Question: I'm trying to build a small app that can navigate around another site more easily than changing the site url, (If possible I don't want to use an iframe). e.g. If I select an auction and property number I want the details of that property to be displayed on my page. I can do everything to get the html back I can even get to the tables, the one thing I can't do is add the html to my site! The jquery selects the number of tables, but cannot get at the html, even though I can alert it?
'''
$('#ddlproperty').change(function(){
var url = "aURL?Lot=" + this.value + "&Auc=" + $("#ddlauction option:selected").val() ;
$.get(url,function(data){
var start= data.indexOf('<body');
var end = data.indexOf('</body') + 7;
var body = data.substring(start, end);
alert(body);
var content = $(body).find('table');
$(content).each(function(index, value){
alert($(this).html);
//$("#content").append($(this).html);
});
},"html");
});
'''
All I get when I alert $(this).html is javascript, see image.
any ideas.
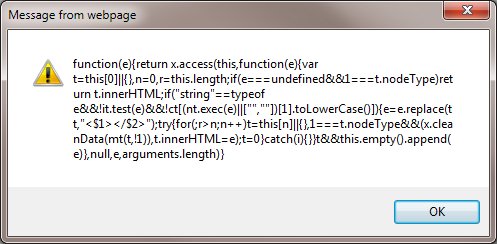
Answer: If you want to get the html from an jQuery element try calling the html-function, like this:
'''
$('body').html()
'''
What you are seeing in the alert message is jQuery's html function definition.